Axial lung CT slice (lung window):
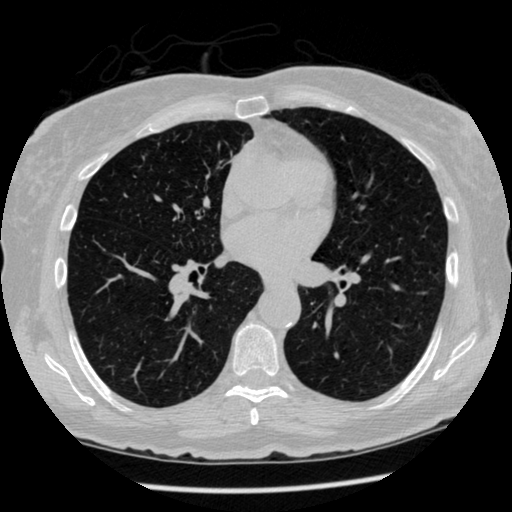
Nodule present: no